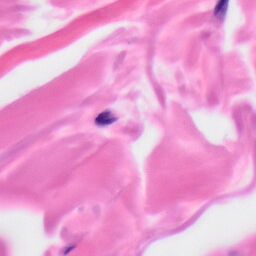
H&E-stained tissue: Skin